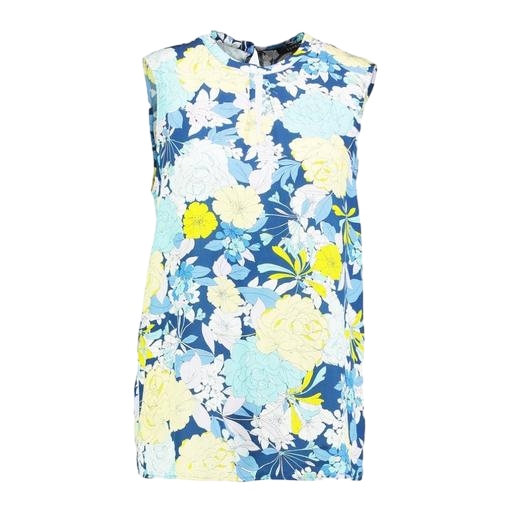
blue sleeveless floral-print shirt, blue floral-print tank top, blue sleeveless floral jacquard top, white background